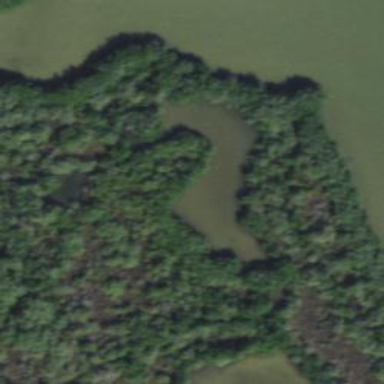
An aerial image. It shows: Beautiful mangrove wetland area.